Field crop: maize
Growth stage: 2
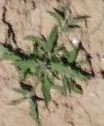
Species: atriplex